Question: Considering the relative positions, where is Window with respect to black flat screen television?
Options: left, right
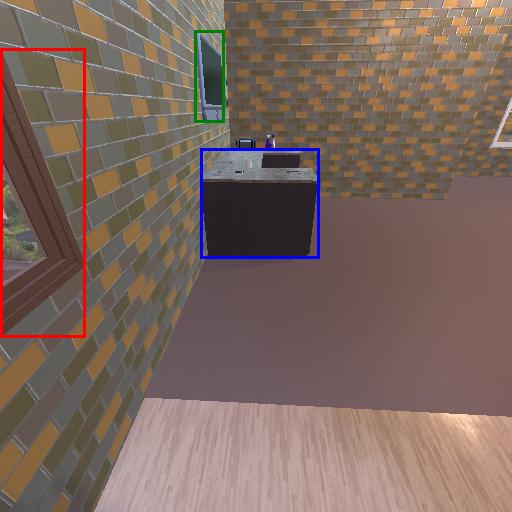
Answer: left